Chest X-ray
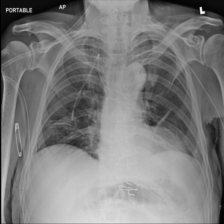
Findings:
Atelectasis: negative
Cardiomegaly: negative
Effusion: negative
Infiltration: negative
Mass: negative
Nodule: negative
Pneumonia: negative
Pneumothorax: negative
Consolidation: negative
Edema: negative
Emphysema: negative
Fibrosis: negative
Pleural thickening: negative
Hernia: negative